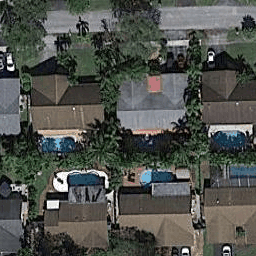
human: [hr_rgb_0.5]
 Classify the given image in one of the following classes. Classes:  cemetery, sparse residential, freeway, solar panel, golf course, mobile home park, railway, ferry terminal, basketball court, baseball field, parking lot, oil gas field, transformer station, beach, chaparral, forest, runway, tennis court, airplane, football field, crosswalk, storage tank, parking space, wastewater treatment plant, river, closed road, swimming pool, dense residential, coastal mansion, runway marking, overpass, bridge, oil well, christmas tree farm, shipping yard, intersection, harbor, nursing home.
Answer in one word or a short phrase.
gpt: dense residential